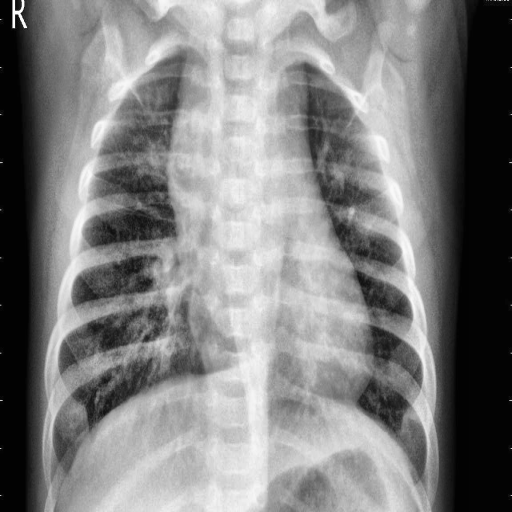
Finding: PNEUMONIA